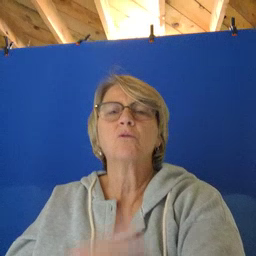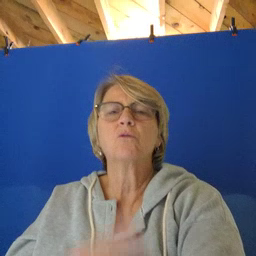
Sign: many